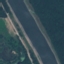
Label: River